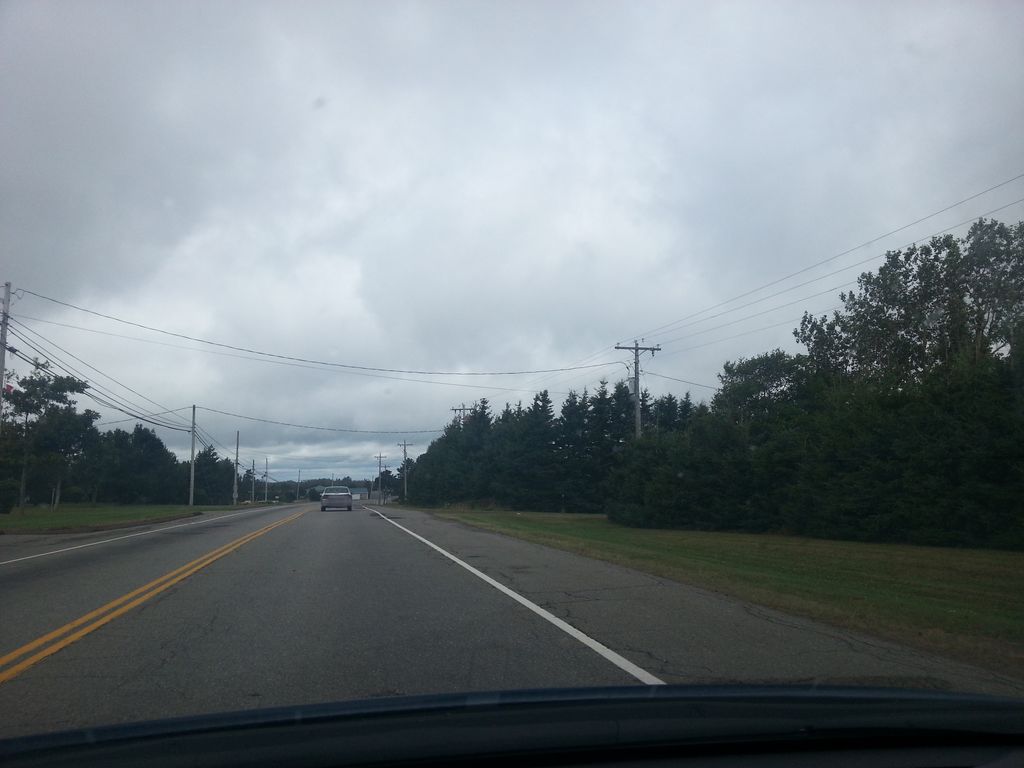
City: charlottetown